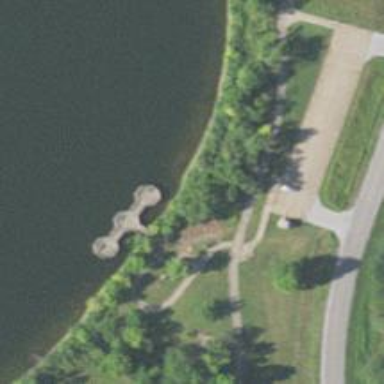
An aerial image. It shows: Jetty along the waterway.